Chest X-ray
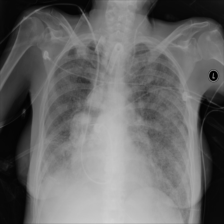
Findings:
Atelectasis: negative
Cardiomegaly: negative
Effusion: negative
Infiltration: negative
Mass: negative
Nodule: negative
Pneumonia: negative
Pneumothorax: negative
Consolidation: negative
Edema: negative
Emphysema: negative
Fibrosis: negative
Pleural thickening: negative
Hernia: negative